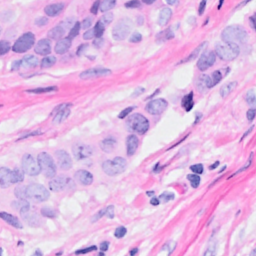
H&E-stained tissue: Breast